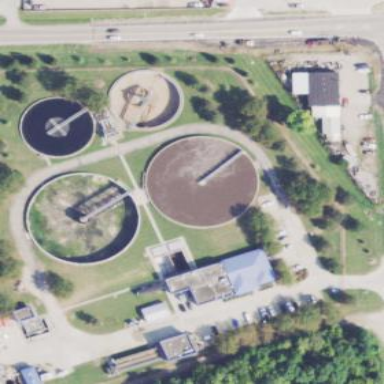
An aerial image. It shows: View of wastewater plant.